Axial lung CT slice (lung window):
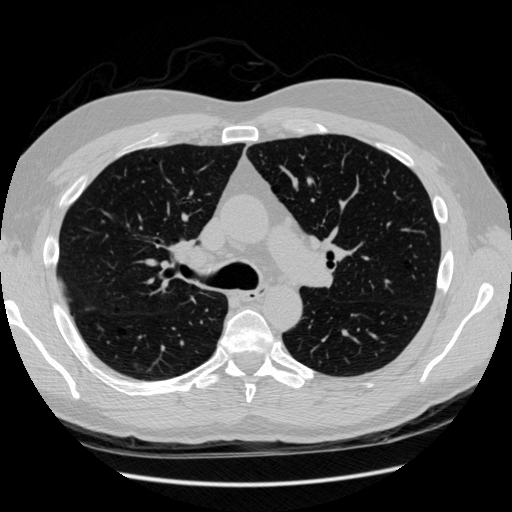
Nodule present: no